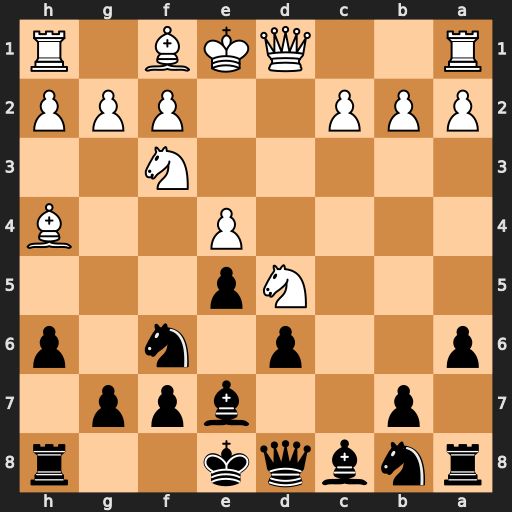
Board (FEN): rnbqk2r/1p2bpp1/p2p1n1p/3Np3/4P2B/5N2/PPP2PPP/R2QKB1R
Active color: b
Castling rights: KQkq
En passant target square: -
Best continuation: Nxd5 Qxd5 Bxh4